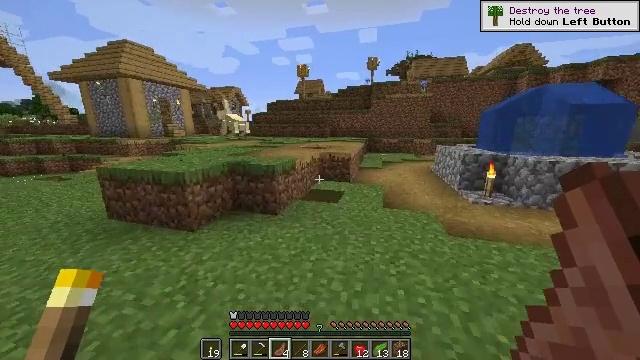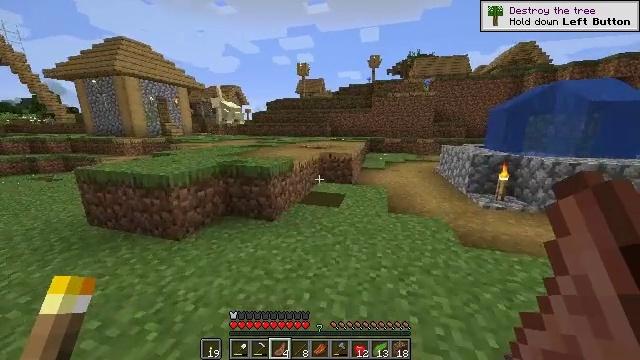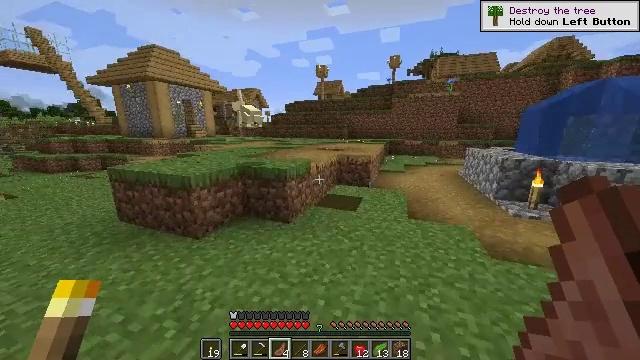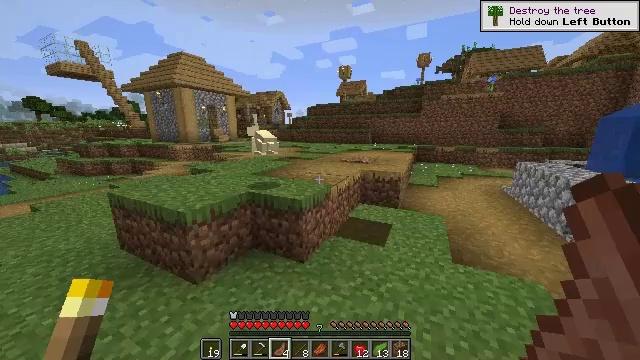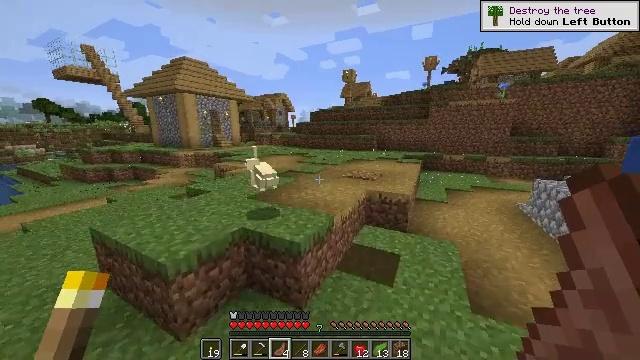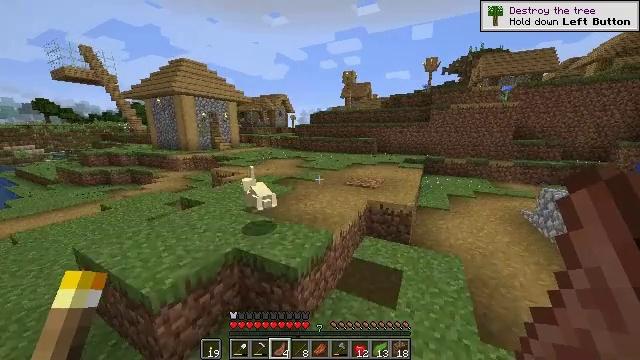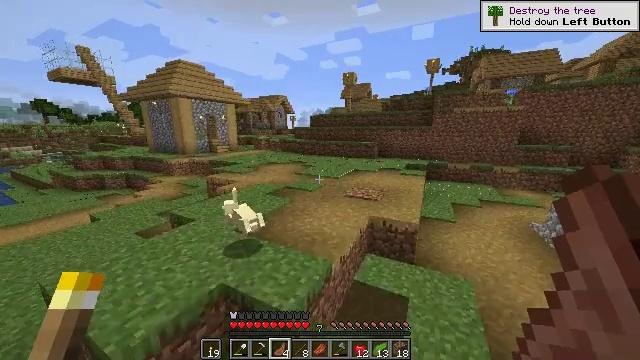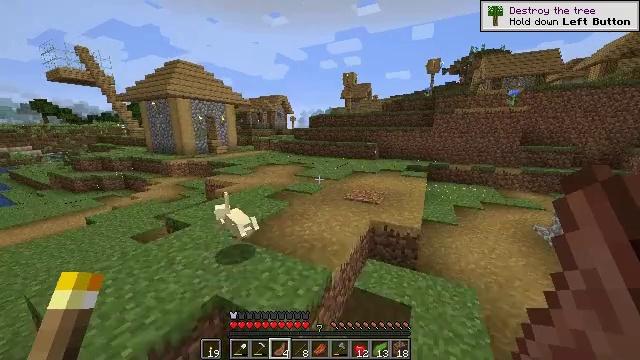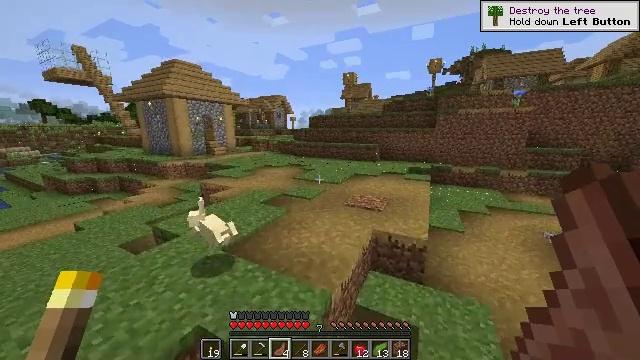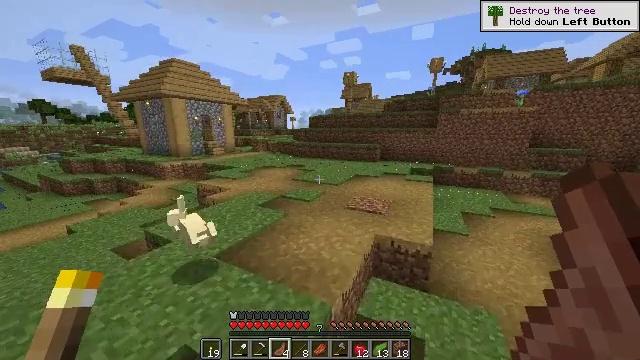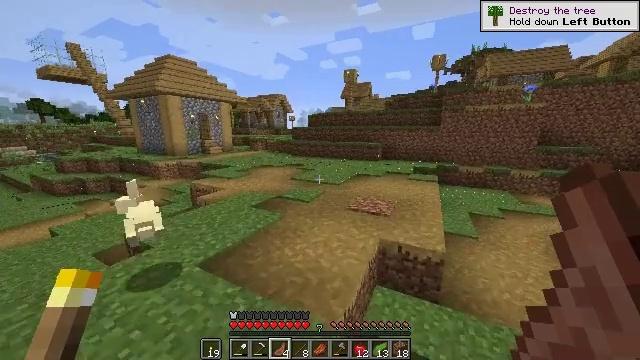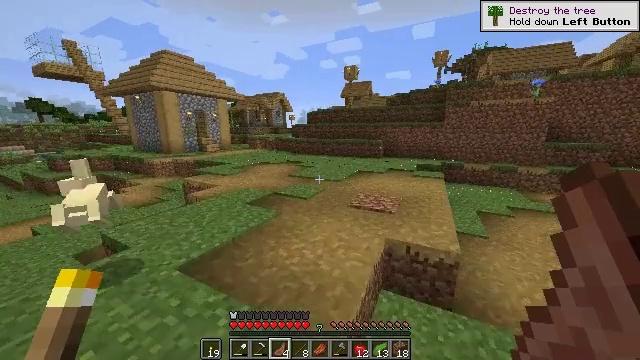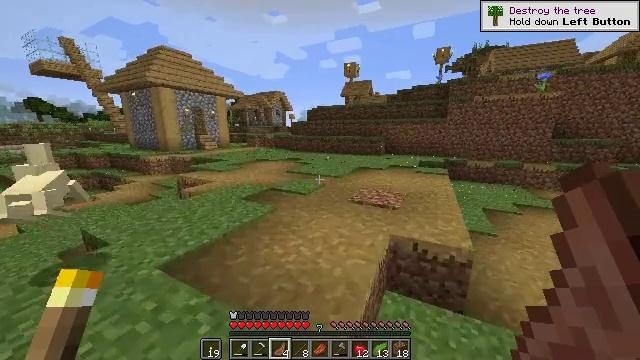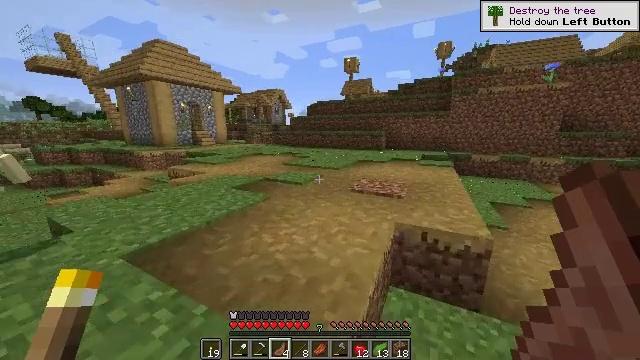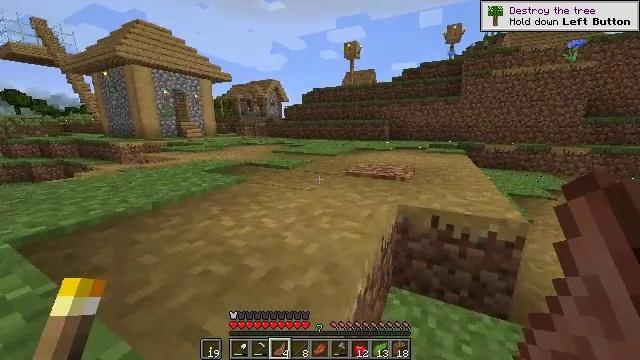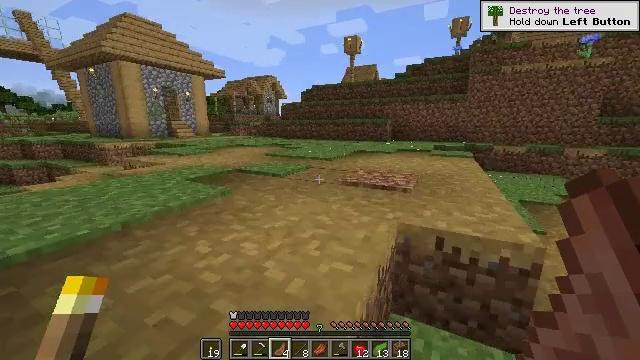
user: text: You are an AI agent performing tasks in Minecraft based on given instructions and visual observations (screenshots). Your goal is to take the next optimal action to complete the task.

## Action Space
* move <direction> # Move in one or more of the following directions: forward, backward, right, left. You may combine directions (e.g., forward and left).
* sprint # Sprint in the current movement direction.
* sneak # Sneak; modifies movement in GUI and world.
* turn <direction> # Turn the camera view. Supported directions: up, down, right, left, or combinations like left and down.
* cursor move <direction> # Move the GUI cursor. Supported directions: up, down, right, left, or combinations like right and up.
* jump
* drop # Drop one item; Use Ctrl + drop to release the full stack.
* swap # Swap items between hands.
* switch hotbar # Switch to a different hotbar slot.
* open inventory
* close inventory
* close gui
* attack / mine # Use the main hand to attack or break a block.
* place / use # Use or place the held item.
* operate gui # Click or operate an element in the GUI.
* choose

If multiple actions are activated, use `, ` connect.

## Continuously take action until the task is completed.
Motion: motion action
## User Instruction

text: Retrieve the white bed for later use.
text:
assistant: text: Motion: move forward, jump
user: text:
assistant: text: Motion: move forward, turn left, jump
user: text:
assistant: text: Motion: move forward, turn left, jump
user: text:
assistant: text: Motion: move forward, sprint, turn left, jump
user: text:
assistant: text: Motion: move forward, sprint, jump
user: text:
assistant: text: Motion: move forward, sprint, jump
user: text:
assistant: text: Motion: move forward, sprint, jump
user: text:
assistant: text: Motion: move forward, jump
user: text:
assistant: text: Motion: move forward, jump
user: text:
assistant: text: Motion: move forward, jump
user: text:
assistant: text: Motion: move forward, jump
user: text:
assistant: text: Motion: move forward, jump
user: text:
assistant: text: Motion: move forward, jump
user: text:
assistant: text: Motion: move forward, jump
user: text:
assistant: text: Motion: move forward, sprint, jump
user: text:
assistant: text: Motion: move forward, sprint, jump
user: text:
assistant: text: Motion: move forward, sprint, turn left, jump
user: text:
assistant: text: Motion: move forward, sprint, jump
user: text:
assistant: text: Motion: move forward, jump
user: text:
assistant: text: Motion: move forward, jump
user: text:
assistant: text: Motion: move forward, turn left, jump
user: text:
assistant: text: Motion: move forward, turn left, jump
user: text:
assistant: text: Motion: move forward, turn left, jump
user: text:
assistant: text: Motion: move forward, sprint, turn left, jump
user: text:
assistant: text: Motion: move forward, sprint, jump
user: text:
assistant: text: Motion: move forward, sprint, jump
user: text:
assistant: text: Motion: move forward, sprint, jump
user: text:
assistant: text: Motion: move forward, jump
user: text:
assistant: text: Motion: move forward, jump
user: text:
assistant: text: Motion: move forward, turn right and up, jump